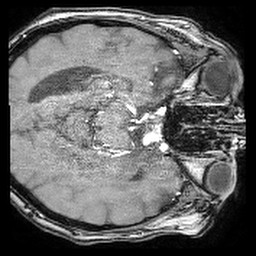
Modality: angio
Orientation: axial
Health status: ill
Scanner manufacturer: philips
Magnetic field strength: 3 T
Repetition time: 0.018 s
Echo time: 0.003454 s